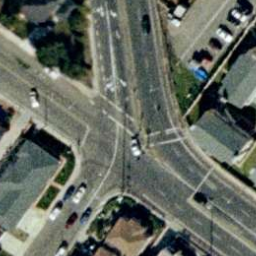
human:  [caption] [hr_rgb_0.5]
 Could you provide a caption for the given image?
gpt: A busy intersection with some houses and plants at the corners .

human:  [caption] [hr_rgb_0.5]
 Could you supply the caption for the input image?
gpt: A busy intersection with some cars or pedestrians .

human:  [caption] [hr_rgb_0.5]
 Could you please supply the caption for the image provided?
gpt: An intersection with some houses and plants at the corners .

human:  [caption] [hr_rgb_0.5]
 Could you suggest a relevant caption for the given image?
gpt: An intersection with some cars on the road .

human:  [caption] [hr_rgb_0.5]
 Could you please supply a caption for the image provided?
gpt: An intersection with two roads are not vertical to each other .